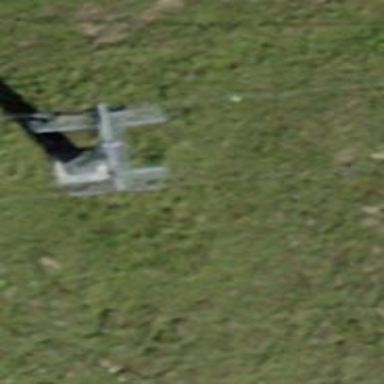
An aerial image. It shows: Pylon used for aerialway.